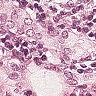
Metastatic tissue present: yes